Question: I would like to use https for my GAE Application through "Google Apps" (Such a confusing terms: "Google App Engine" and "Google Apps") for security.
My GAE Apps is accessed via https (e.g. <URL>
Should I have concern for that or I am secured because my GAE app is accessed vi https anyway (i.e. <URL>. Any links to documentations or setting will be appreciated.

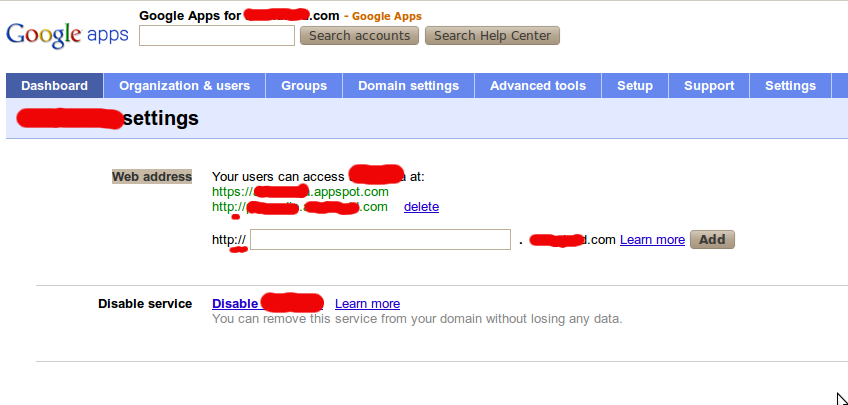
Answer: <URL>.